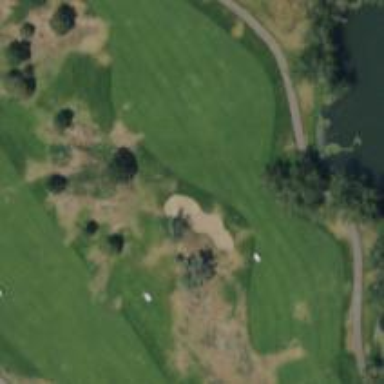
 part of golf course fairway. It is used for the sport of golf."